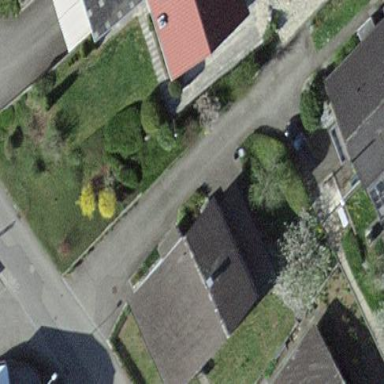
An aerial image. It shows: Residential building.